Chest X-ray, PA view. Patient: 55 years old, sex F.
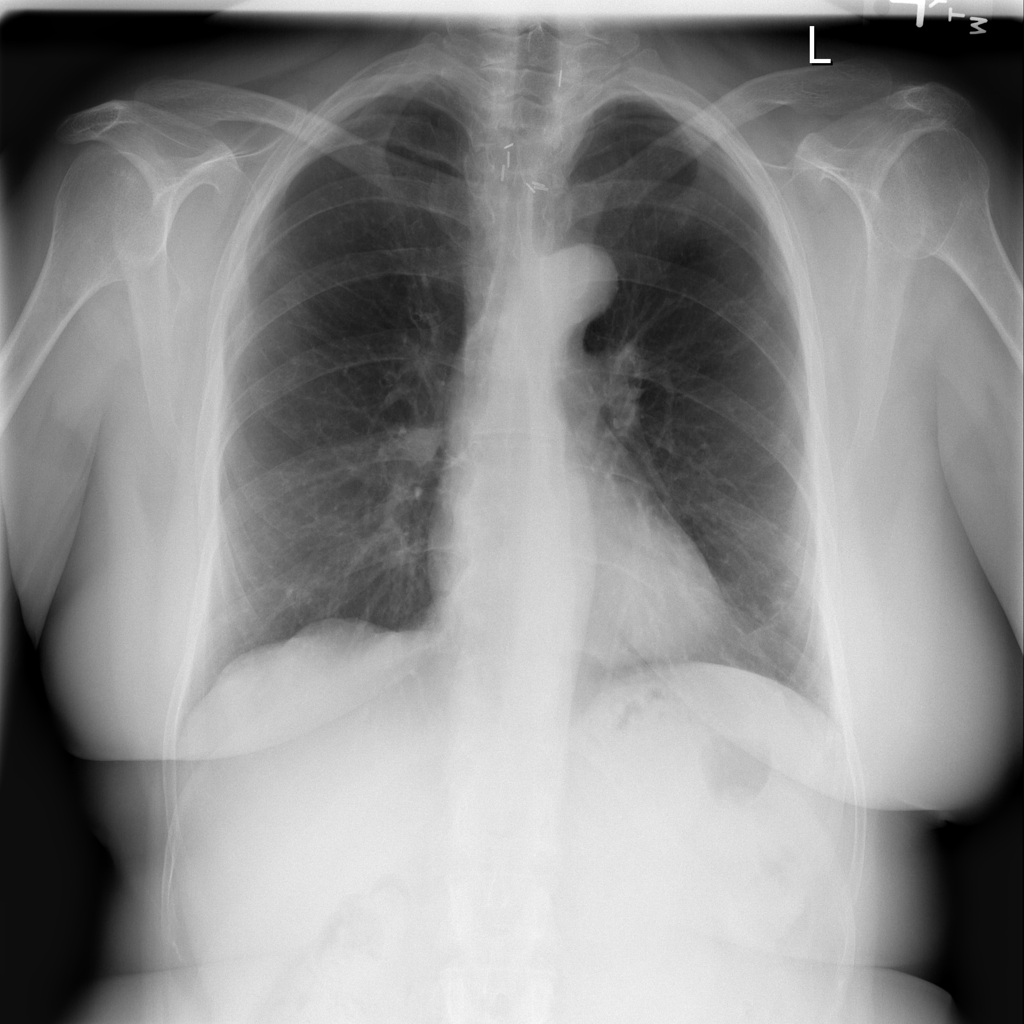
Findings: No Finding